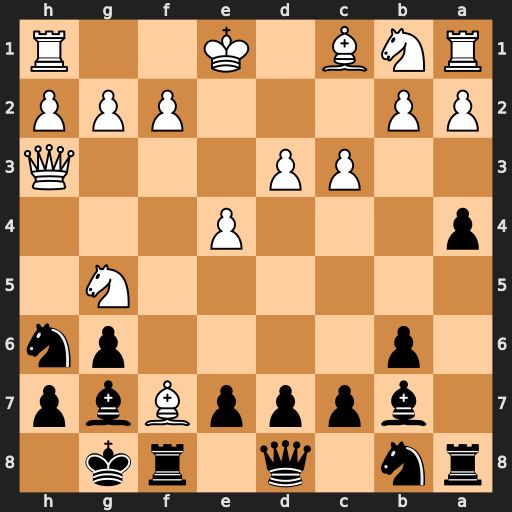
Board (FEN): rn1q1rk1/1bpppBbp/1p4pn/6N1/p3P3/2PP3Q/PP3PPP/RNB1K2R
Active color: b
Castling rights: KQ
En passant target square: -
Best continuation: Rxf7 Nxf7 Nxf7